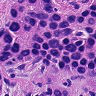
Metastatic tissue present: yes